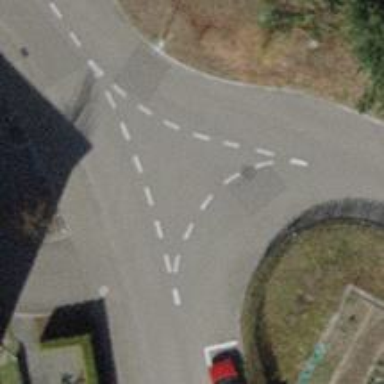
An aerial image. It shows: Asphalt residential road with opposite cycleway.